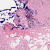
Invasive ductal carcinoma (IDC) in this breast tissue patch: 0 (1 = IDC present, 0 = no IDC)